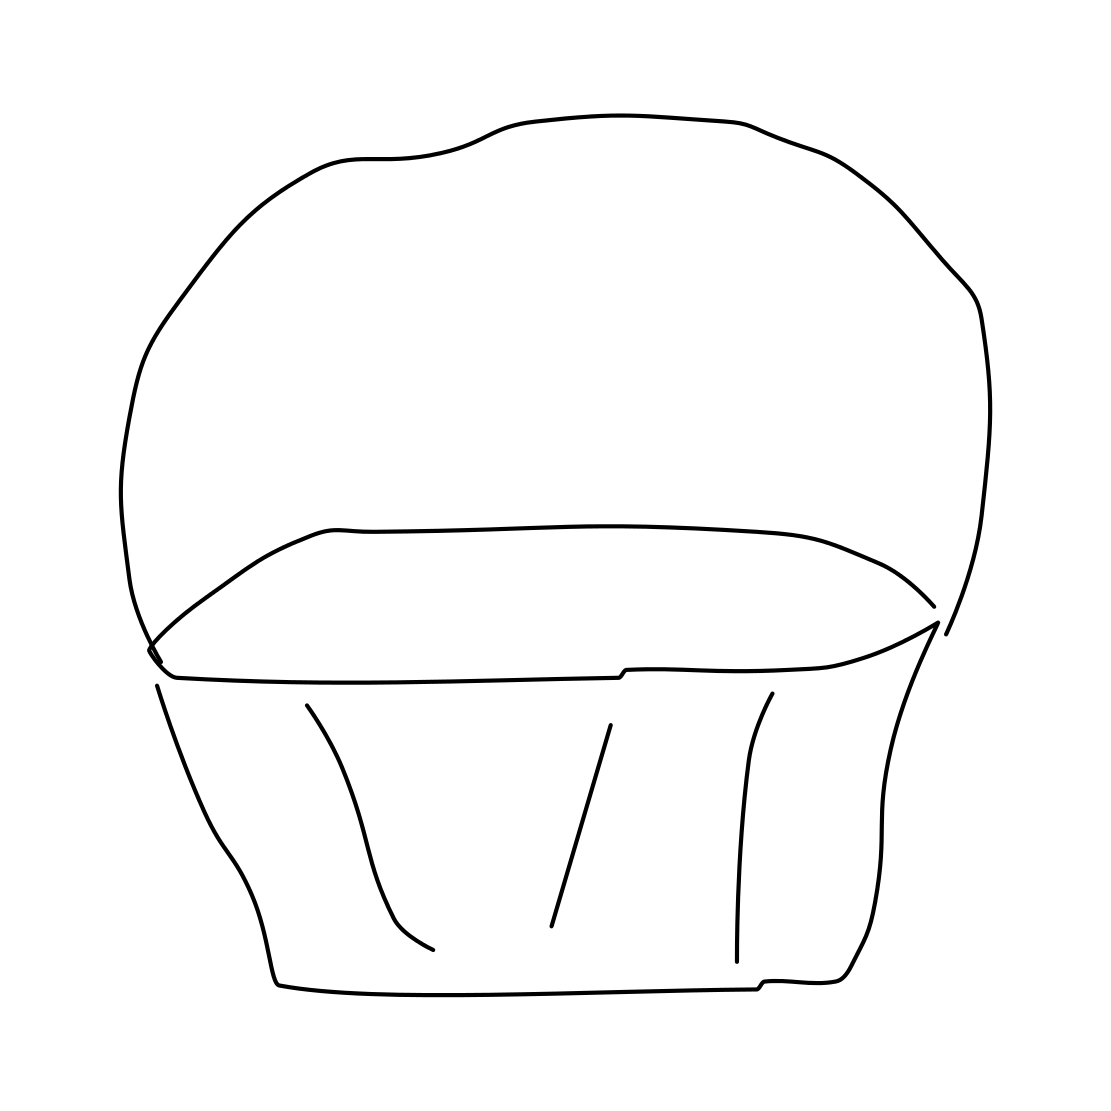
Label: basket